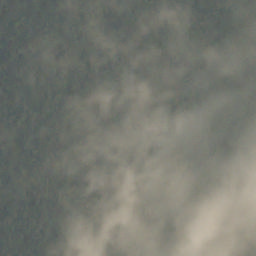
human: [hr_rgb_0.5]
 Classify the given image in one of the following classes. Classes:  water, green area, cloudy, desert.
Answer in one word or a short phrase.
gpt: cloudy